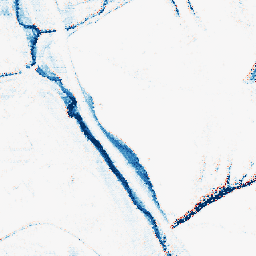
Category: morphological
Decomposition family: morphological_rect
Decomposition parameters: operation: closing
width: 20
height: 5
Upsampling method: regularized
Upsampling parameters: scale: 2
lambda_reg: 0.1
Upsampling scale: 2